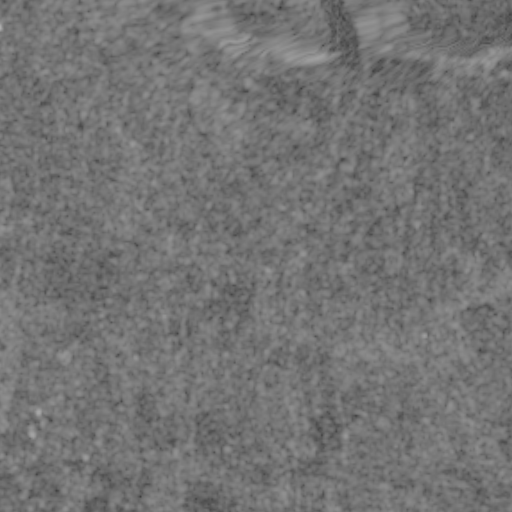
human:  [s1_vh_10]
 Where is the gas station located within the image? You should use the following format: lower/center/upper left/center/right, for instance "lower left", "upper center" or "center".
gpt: The gas station is located in the lower left of the image.
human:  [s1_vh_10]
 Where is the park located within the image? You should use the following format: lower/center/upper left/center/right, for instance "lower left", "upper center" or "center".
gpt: The park is located in the lower left of the image.
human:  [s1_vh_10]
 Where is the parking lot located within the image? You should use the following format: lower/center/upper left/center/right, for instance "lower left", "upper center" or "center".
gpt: The parking lot is located in the lower left of the image.
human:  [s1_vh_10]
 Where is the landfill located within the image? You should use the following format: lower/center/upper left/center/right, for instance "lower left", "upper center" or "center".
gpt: There is no landfill in the image.

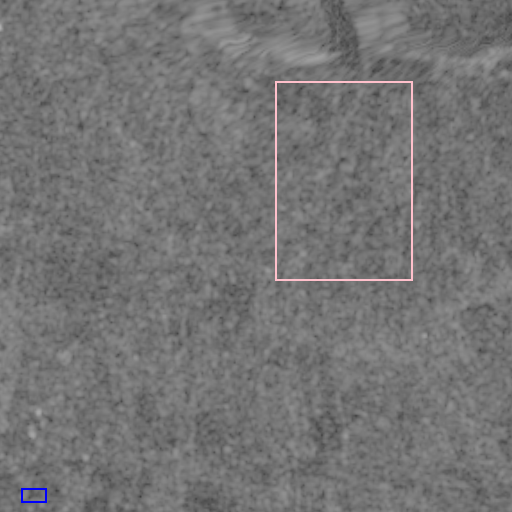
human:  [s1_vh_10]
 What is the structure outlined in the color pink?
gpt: The structure outlined in pink is a crop field.
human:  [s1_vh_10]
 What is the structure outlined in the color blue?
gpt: The structure outlined in blue is a park.
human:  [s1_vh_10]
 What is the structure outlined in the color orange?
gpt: There is no orange outline.